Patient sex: M
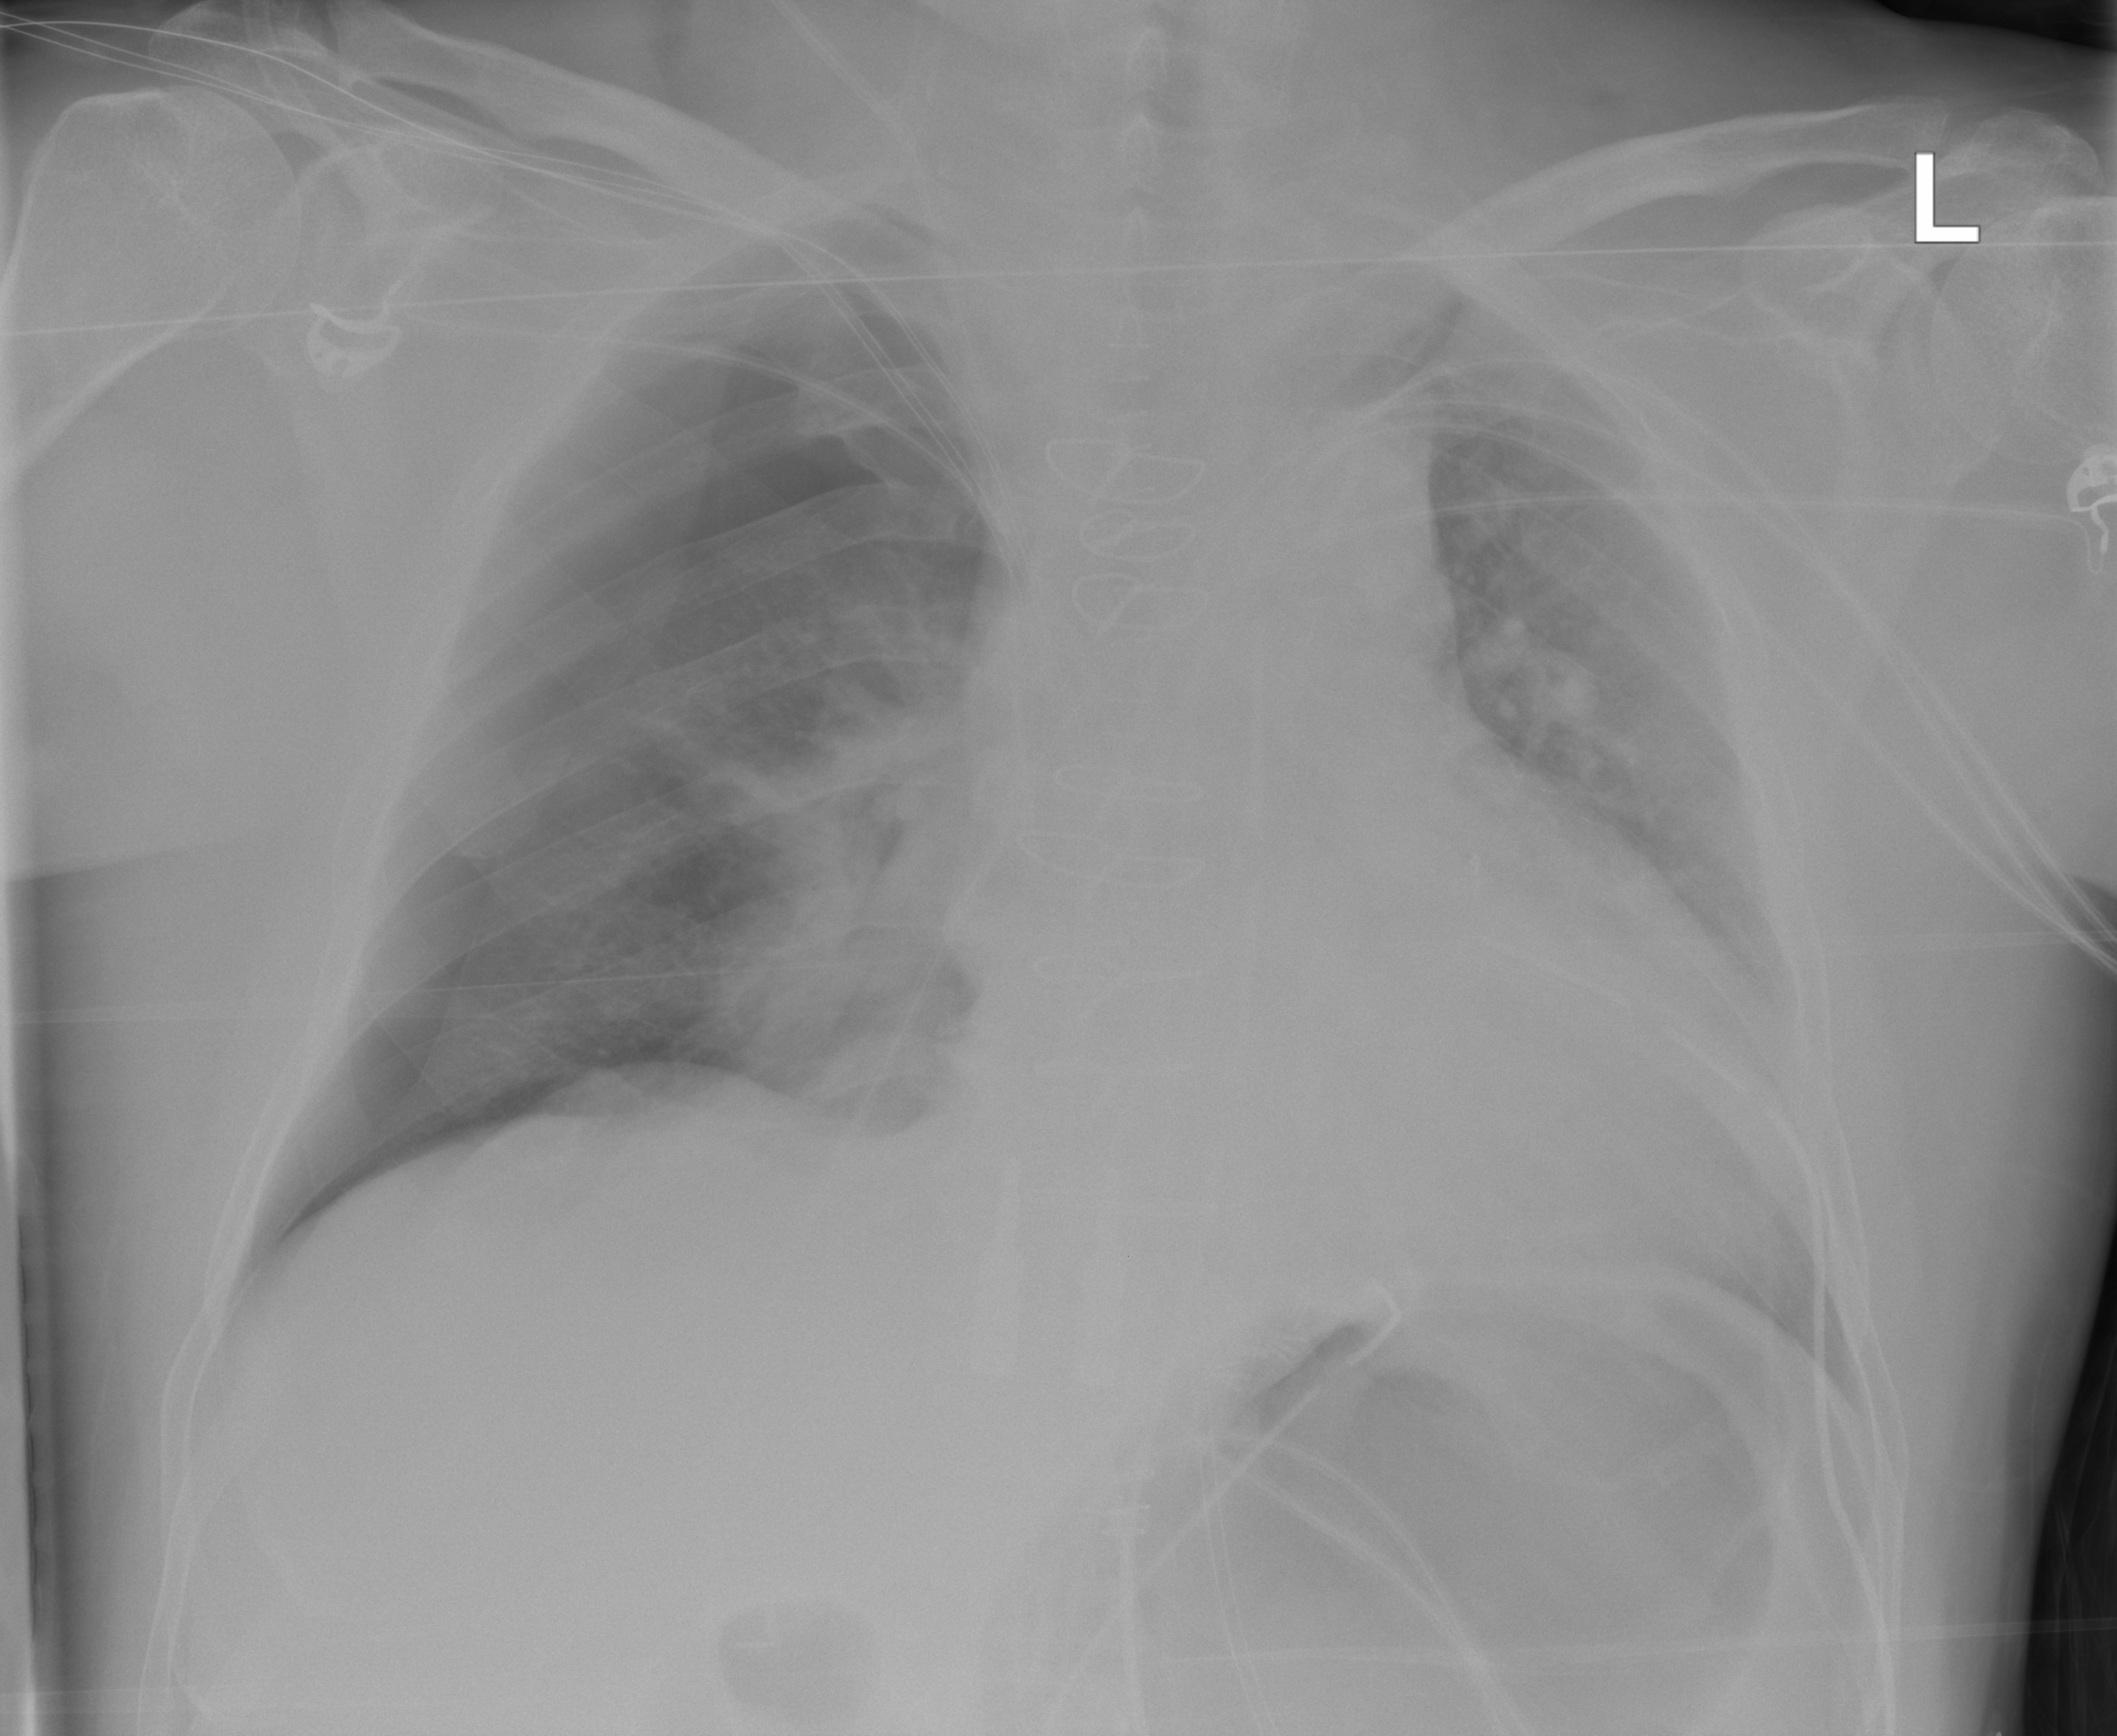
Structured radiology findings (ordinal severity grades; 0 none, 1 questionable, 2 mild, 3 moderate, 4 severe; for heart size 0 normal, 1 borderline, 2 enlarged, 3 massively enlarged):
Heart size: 1
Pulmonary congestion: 2
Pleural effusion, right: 0
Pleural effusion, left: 0
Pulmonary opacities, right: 3
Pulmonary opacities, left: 2
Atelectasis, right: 2
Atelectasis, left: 0